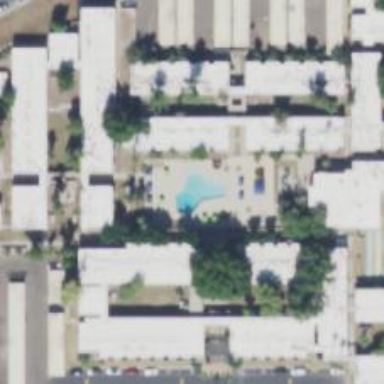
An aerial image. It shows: Swimming pool located in leisure land.